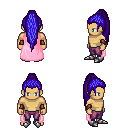
a pixel art fantasy rpg character, male body template, human, tanned skin, pink cape, magenta pants, blue extra-long topknot hairstyle, cloth bracers, metal boots, four views (front, back, left, right), 2x2 character sprite sheet, small pixel art, hard edges, no anti-aliasing